Question: So I am using ggplot2 to make a nice little plot with my data:
'''
df1 <- data.frame(Background = factor(c("Input", "H3", "Overlap","Input", "H3", "Overlap"), levels=c("Input", "H3", "Overlap")),
Condition = factor(c("control", "control", "control","treatment", "treatment", "treatment")),
Count = c(10, 9, 5, 8, 7, 6))
barplot = ggplot(data=df1, aes(x=Condition, y=Count, fill=Background)) +
geom_bar(position=position_dodge()) +
facet_grid(. ~ Condition)
'''
And I want to separate "control" from "treatment". I sort of achieve that but both are still represented in the individual panels:

How to avoid this?
Cheers.
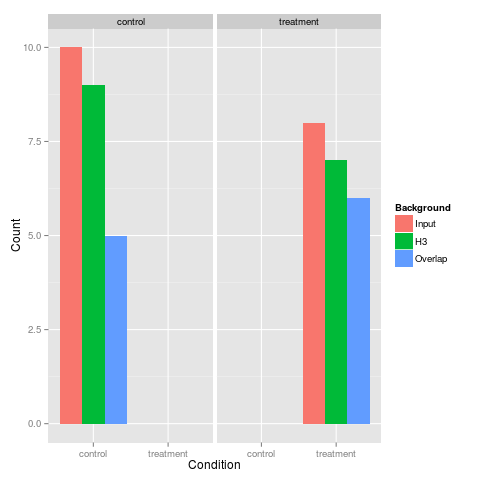
Answer: Tyler's comment is one solution. But why plot the facet variable as the x variable? Instead, I would use Background as your x.
'''
barplot = ggplot(data=df1, aes(x=Background, y=Count, fill=Background)) +
geom_bar(position='dodge') +
facet_grid(.~Condition)
'''